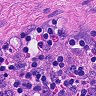
Metastatic tissue present: no